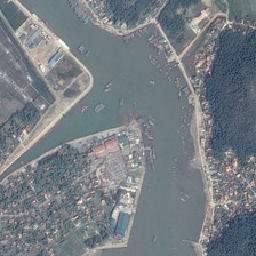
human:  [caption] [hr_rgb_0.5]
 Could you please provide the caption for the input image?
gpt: There is a port near the hill and town, and boats and boats are docking and sailing.

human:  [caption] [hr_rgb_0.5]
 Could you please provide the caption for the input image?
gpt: There is a port near the hills and cities with boats and ships moored or sailing in it.

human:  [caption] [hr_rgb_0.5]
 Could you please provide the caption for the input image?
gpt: It is a lush forest and dense house and long port to the bank.

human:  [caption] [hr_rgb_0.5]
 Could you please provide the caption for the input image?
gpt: There is a port near the hills and towns where ships are moored.

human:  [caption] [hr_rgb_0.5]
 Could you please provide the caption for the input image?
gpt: It's a long port with dense woods and dense houses on the bank.